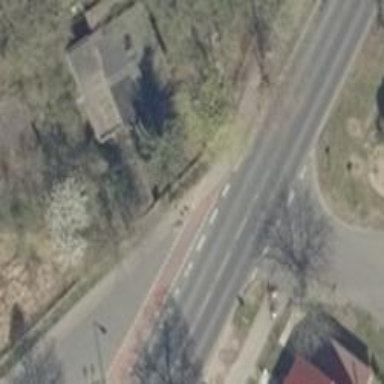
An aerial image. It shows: Sidewalk along the footway.